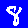
Digit: 8